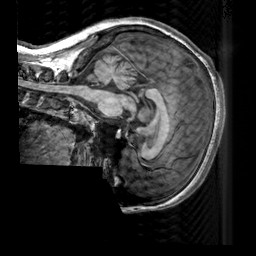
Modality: T1w
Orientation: sagittal
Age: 22
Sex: female
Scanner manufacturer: siemens
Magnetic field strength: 3 T
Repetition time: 2.3 s
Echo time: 0.00303 s